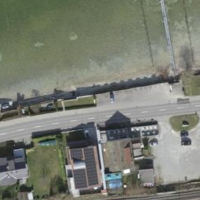
EUNIS habitat code: 14
Species observed at this site:
Tachybaptus ruficollis
Corvus corone
Podiceps cristatus
Fulica atra
Podiceps auritus
Alcedo atthis
Anthus spinoletta
Dendrocopos major
Podiceps nigricollis
Bucephala clangula
Buteo buteo
Larus cachinnans
Strix aluco
Chroicocephalus ridibundus
Gavia stellata
Cygnus olor
Gavia arctica
Ardea alba
Larus michahellis
Gallinula chloropus
Pica pica
Rissa tridactyla
Falco tinnunculus
Picus viridis
Anas platyrhynchos
Larus canus
Picus canus
Aythya fuligula
Passer domesticus
Tadorna tadorna
Mareca penelope
Turdus merula
Phalacrocorax carbo
Fringilla montifringilla
Mareca strepera
Milvus migrans
Milvus milvus
Sterna hirundo
Mergus merganser
Larus argentatus
Motacilla alba
Accipiter nisus